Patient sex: F
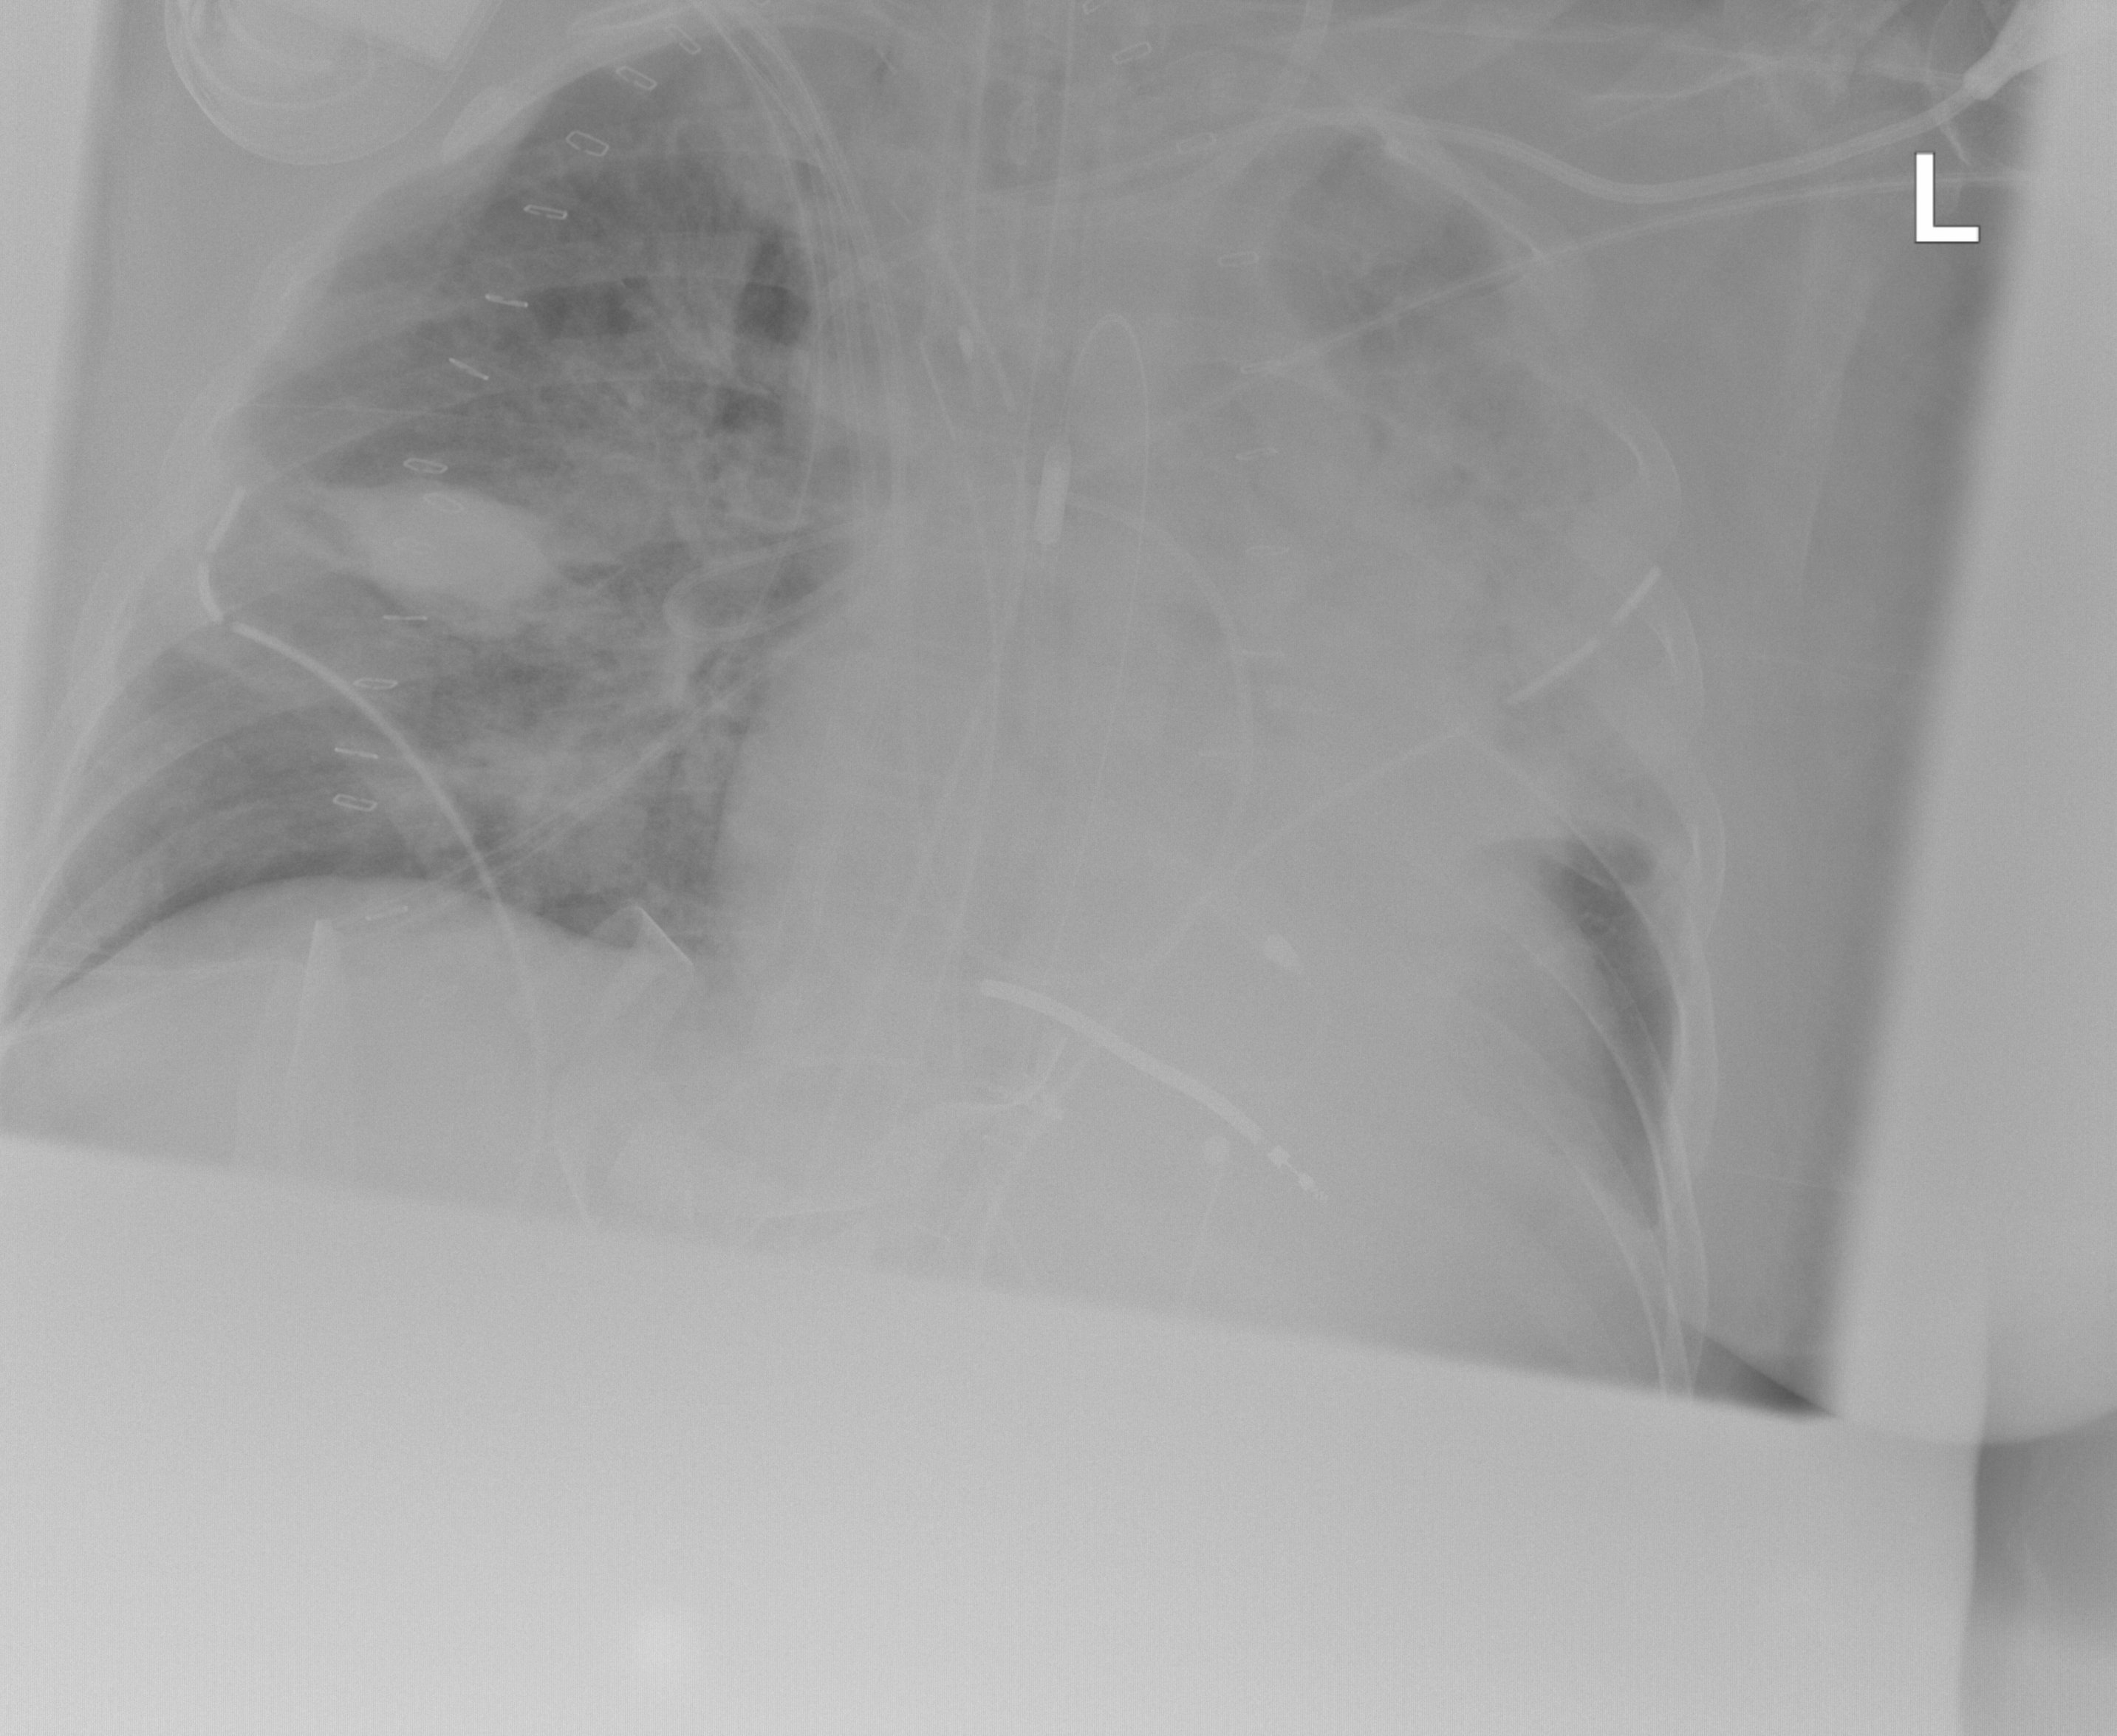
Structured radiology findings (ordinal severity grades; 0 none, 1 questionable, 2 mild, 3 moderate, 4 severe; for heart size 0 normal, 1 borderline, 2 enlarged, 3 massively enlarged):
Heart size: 2
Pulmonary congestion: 2
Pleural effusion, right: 2
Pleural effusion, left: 2
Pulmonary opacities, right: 2
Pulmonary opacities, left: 3
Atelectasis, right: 2
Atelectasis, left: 3